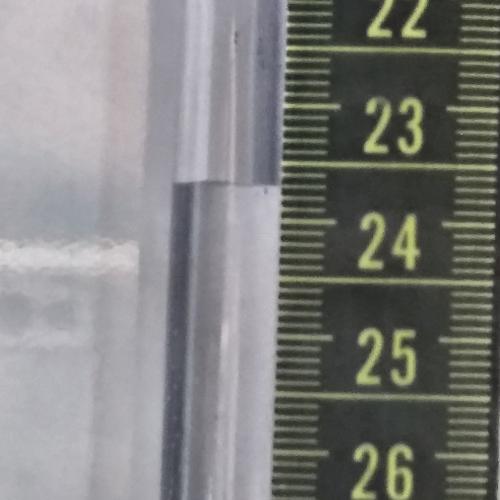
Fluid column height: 23.7 cm